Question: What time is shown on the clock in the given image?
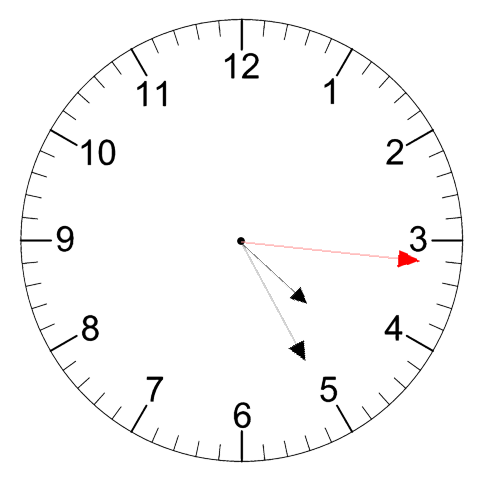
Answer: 04:25:16